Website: ulta-beauty
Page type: payment
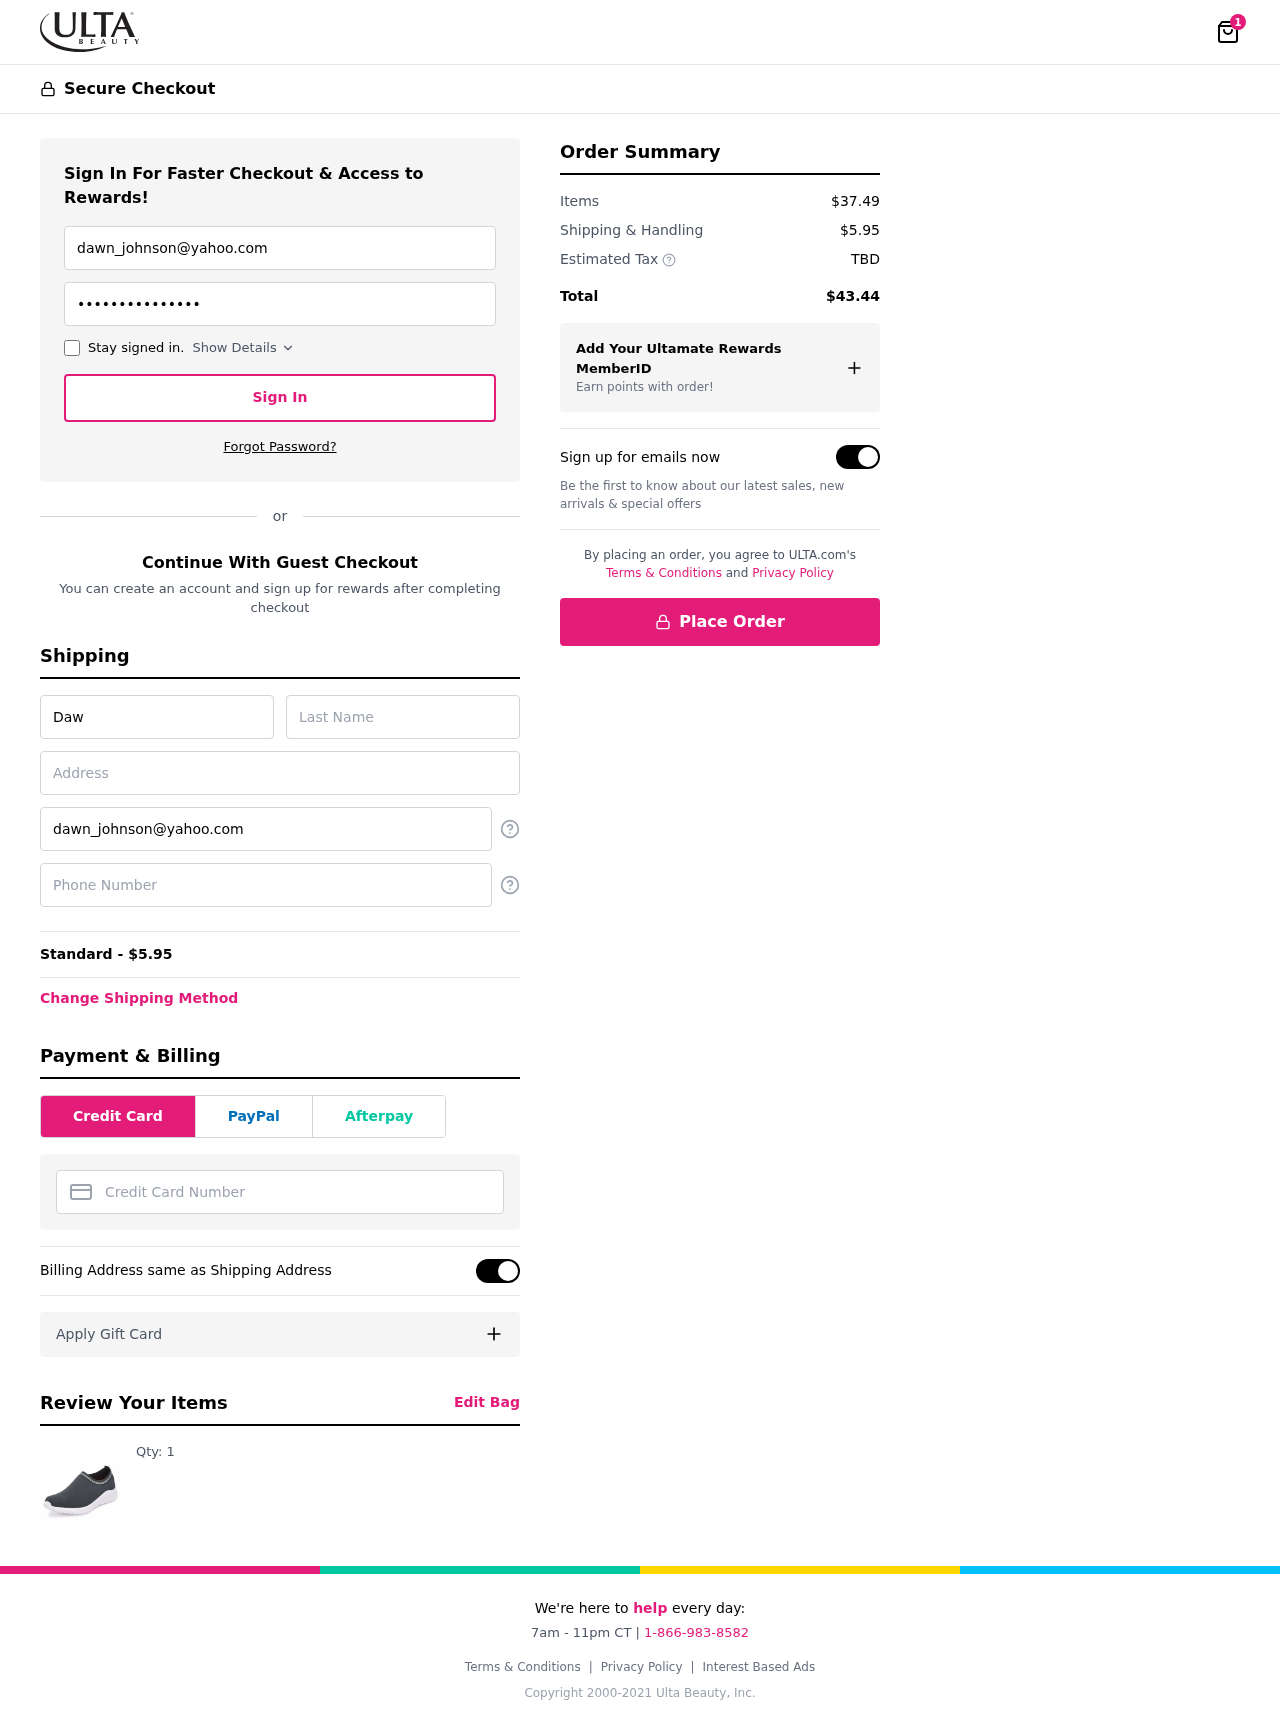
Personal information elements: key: PII_CARD_NUMBER
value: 4683 2382 0686 9838
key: PII_EMAIL
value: dawn_johnson@yahoo.com
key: PII_FIRSTNAME
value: Dawn
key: PII_LASTNAME
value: Johnson
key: PII_PHONE
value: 9457606203
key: PII_STREET
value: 261 Williams Summit
Product elements: key: PRODUCT1_QUANTITY
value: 1
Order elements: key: ORDER_NUM_ITEMS
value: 1
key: ORDER_SHIPPING_COST
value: $5.95
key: ORDER_SHIPPING_COST
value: Standard - $5.95
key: ORDER_SUBTOTAL
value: $37.49
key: ORDER_TAX
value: TBD
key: ORDER_TOTAL
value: $43.44